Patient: sex F, age 77
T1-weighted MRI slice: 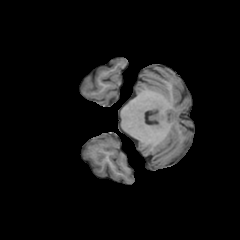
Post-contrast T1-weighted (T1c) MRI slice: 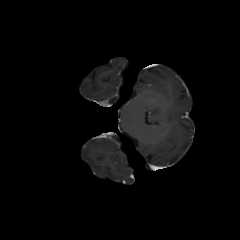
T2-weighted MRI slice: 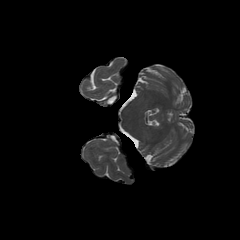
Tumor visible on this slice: no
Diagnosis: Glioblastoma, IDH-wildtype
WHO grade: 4